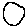
Label: circle